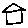
Label: house